Question: How do I to change the elements of the selected row?

When my combo box is changed, I want to check the value of the combo. If the value of "" is chosen, then I would like to replace the element "" textbox value into :
'''
<select id="data3" name="data3[]">
<option value="man" selected >Man</option>
<option value="woman">Woman</option>
</select>
'''
Whether this can be done using $.(selector).html() ?
My code :
'''
$(document).ready(function() {
MyLogic();
});
function MyLogic(){
$(".addCF").click(function(){
$("#customFields").append(
'<tr>'
+ '<td>'
+ '<select class="tabelBaru" id="data1" name="data1[]">'
+ '<option value="email" selected >Email</option>'
+ '<option value="gender">Gender</option>'
+ '<option value="age">Age</option>'
+ '</select>&nbsp;'
+ '</td>'
+ '<td>'
+ '<input type="text" id="data2" name="data2[]" value="" placeholder="Input Value Ke-2" />'
+ '</td>'
+ '<td>'
+ '<input type="text" id="data3" name="data3[]" value="" placeholder="Input Value Ke-3" />'
+ '</td>'
+ '<td>'
+ '<a href="javascript:void(0);" class="remCF">Remove</a>'
+ '</td>'
+ '</tr>'
);
});
$("#customFields").on('click','.remCF',function(){
$(this).parent().parent().remove();
});
$(document.body).on('change', '.tabelBaru', function() {
var nilai = $(this).val();
if(nilai=='email'){
$("#data3").html('Change another input type here...');
}
});
}
'''
How do I do that?
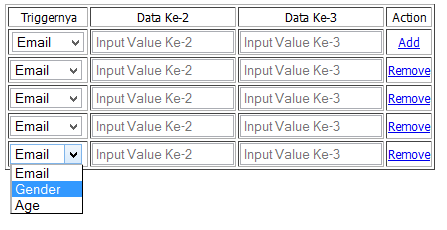
Answer: First of all do not use duplicate ids. Use classes instead.
Add change handler like this:
'''
$("#customFields").on('change', '.tabelBaru', function() {
var $this = $(this),
nilai = $this.val();
console.log(nilai);
if(nilai=='gender'){
$this.closest("tr").find(".data3").replaceWith('<select name="data3[]" class="data3"> <option value="man" selected >Man</option> <option value="woman">Woman</option></select>'); //creating select
}
else {
$this.closest("tr").find(".data3").replaceWith('<input type="text" name="data3[]" value="" placeholder="Input Value Ke-3" class="data3"/>');
}
});
'''
<URL>